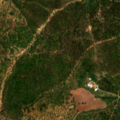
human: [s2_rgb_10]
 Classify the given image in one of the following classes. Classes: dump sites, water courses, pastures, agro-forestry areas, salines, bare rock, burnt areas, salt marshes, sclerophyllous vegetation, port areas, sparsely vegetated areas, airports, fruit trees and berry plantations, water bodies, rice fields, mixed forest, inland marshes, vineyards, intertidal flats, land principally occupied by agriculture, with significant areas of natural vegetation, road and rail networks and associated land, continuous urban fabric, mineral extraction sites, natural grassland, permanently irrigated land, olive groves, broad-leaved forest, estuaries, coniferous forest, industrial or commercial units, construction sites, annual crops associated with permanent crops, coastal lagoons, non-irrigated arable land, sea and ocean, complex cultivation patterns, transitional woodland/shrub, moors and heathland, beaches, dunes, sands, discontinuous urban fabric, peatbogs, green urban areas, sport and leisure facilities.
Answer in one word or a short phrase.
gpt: continuous urban fabric